Brain MRI, t2w sequence, axial 2D slice.
Patient: age 25, sex F, weight 78 kg, height 1.78 m
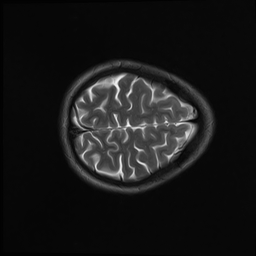